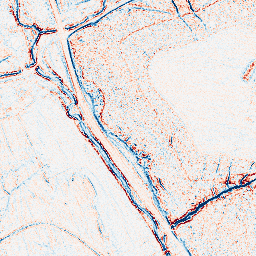
Category: edge_preserving
Decomposition family: bilateral
Decomposition parameters: d: 5
sigma_color: 100
sigma_space: 25
Upsampling method: quadratic
Upsampling parameters: scale: 2
Upsampling scale: 2